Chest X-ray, PA view. Patient: 59 years old, sex F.
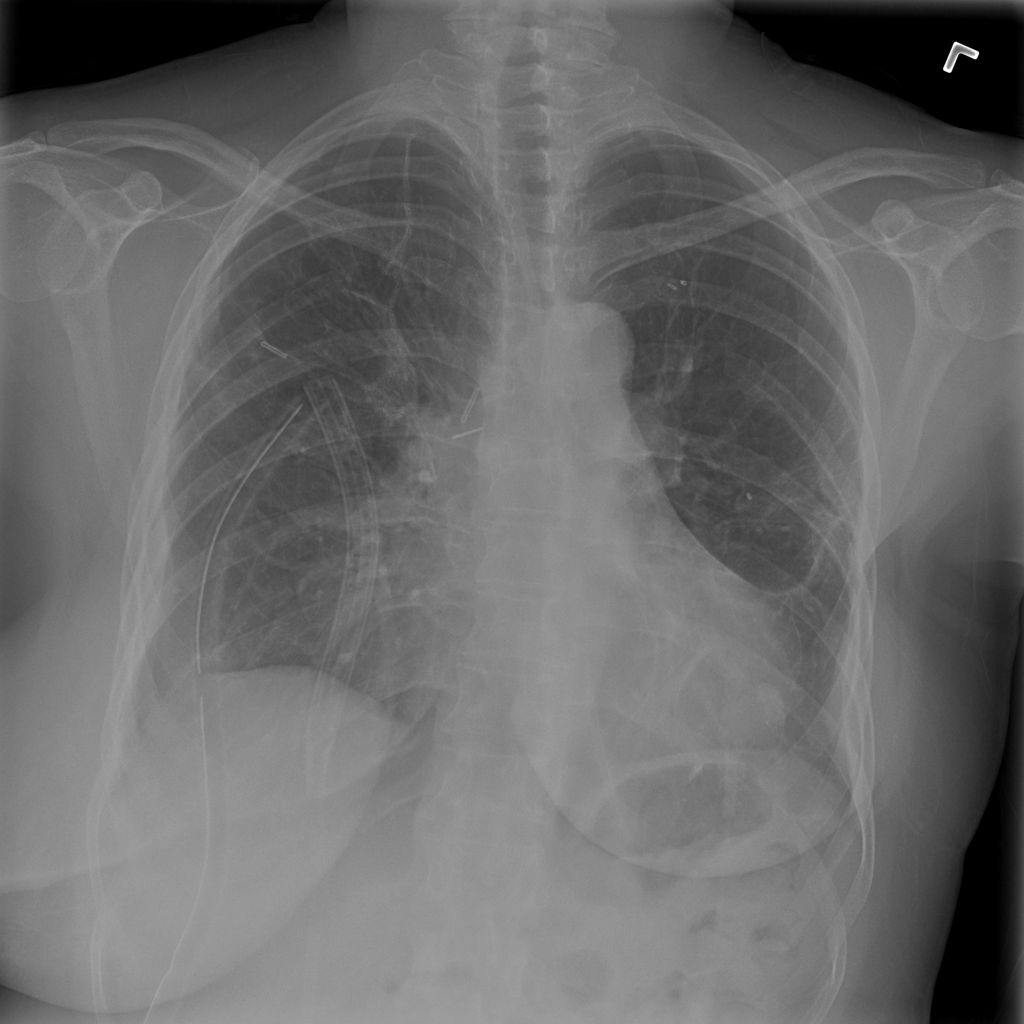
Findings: No Finding